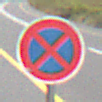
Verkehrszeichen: AbsolutesHalteverbot
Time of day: Midday
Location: Outdoor (Nature)
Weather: Overcast
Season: NotSpecified
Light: Natural